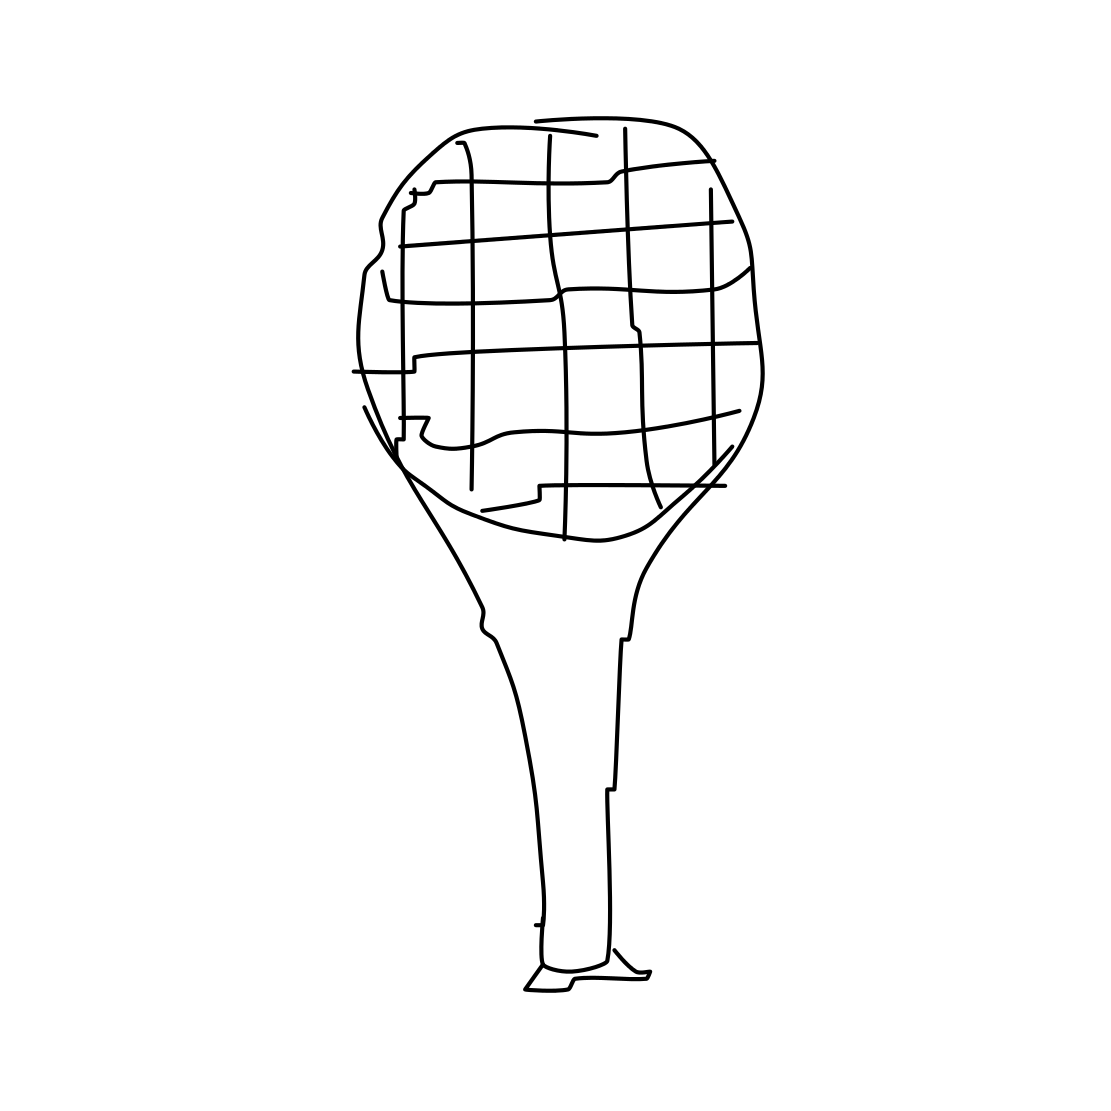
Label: tennis-racket